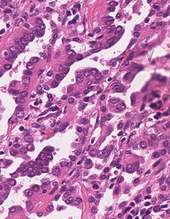
Tumor epithelial tissue: yes
Tumor-associated stroma tissue: no
Normal tissue: no